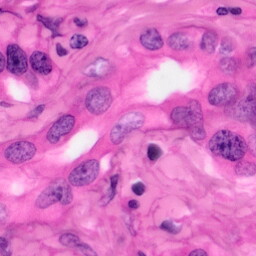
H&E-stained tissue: Pancreatic